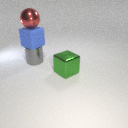
large blue rubber cube above large gray metal cylinder